Interaction volume radius: 5 \u00c5
Interaction volume height: 15 \u00c5
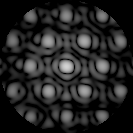
Disorder parameter: 0.2462